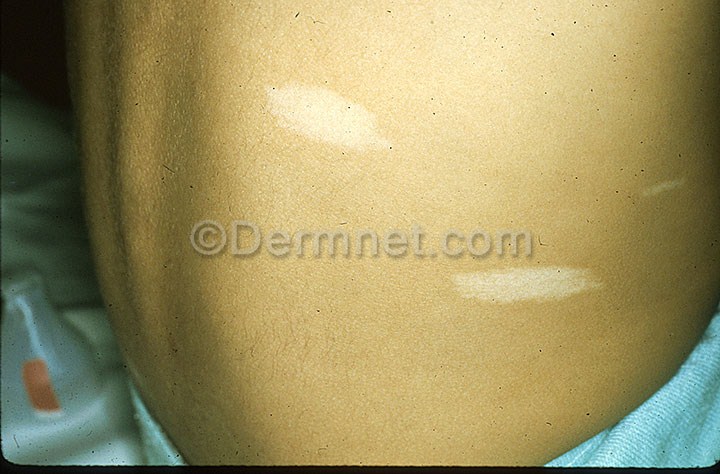
Disease: Systemic Disease